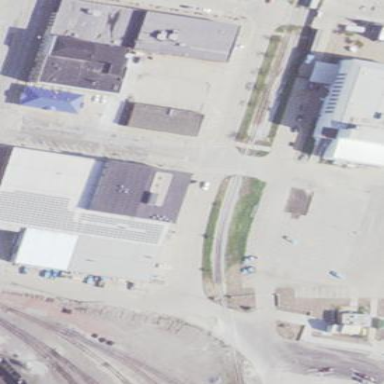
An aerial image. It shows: Commercial building.